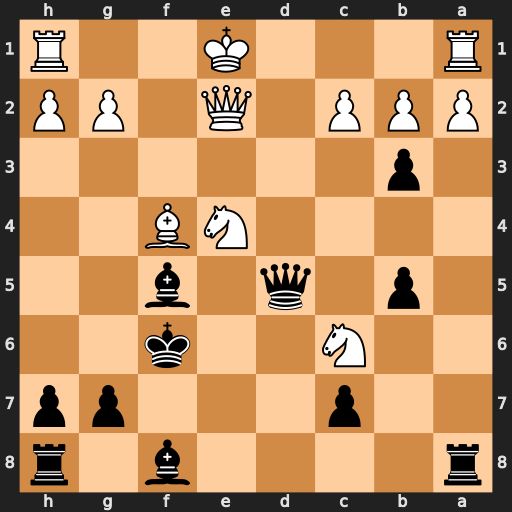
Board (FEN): r4b1r/2p3pp/2N2k2/1p1q1b2/4NB2/1p6/PPP1Q1PP/R3K2R
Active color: b
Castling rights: KQ
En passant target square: -
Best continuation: Qxe4 Qxe4 Bxe4